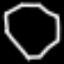
Label: octagon